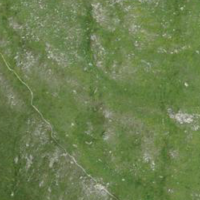
EUNIS habitat code: 26
Species observed at this site:
Gymnadenia rhellicani